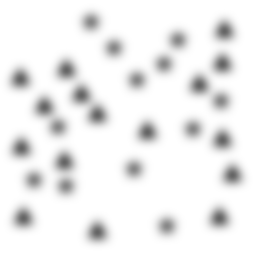
Squares: 0
Triangles: 16
Stars: 12
Total shapes: 28